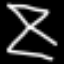
Label: hourglass